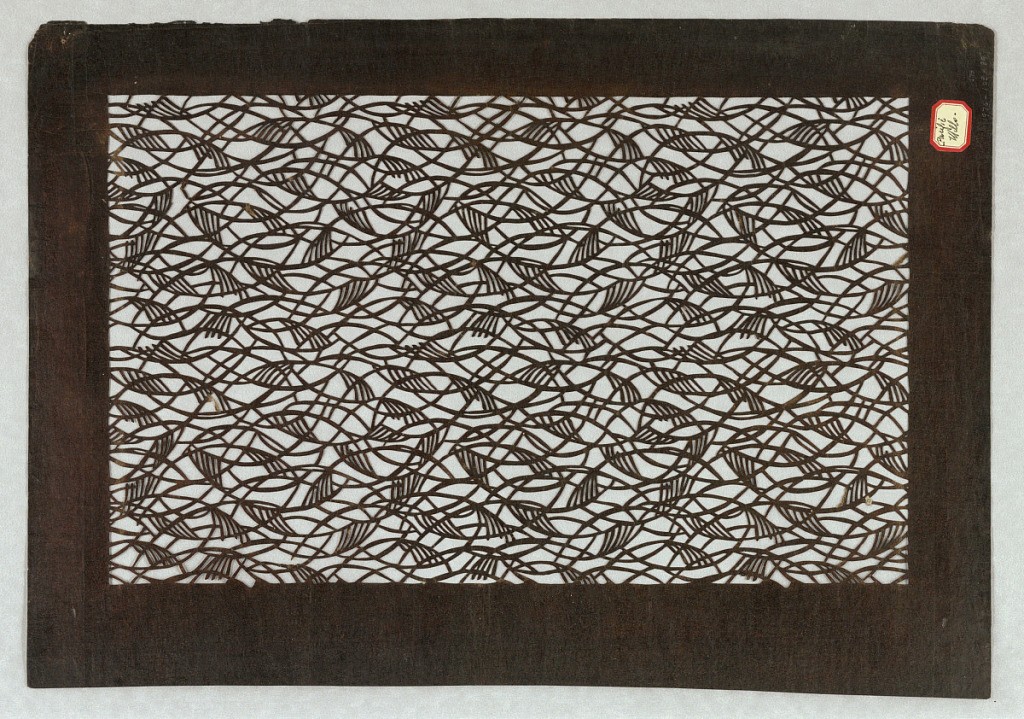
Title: Abstract autumn grass motif
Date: mid 18th - early 19th century
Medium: Mulberry paper (kozo washi) treated with fermented persimmon tannin (kakishibu), and silk threads (itoire)
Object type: Katagami
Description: Tall autumn blades of grass form a natural motif. Amongst the linear design show half of the stalk decorated with the grass fruit. This stencil may resemble a feather motif as well.